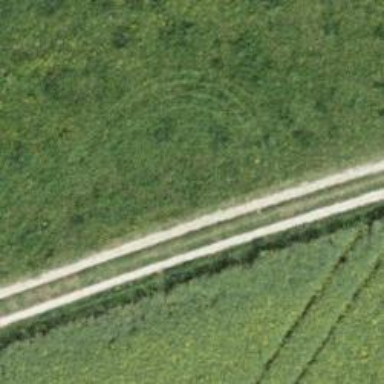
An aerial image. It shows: Gravel track with track type of grade3.